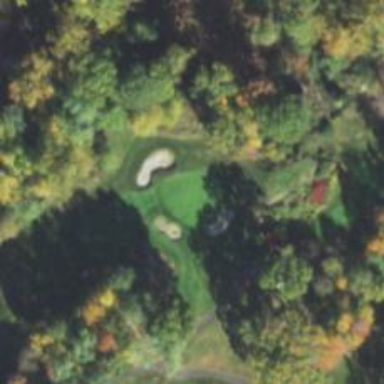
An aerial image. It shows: Golf hole.